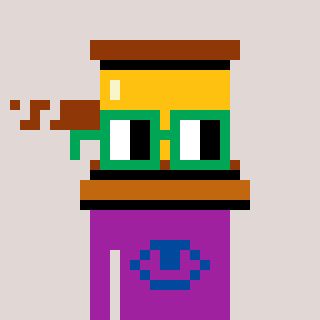
a pixel art character with square green glasses, a gavel-shaped head and a magenta-colored body on a warm background